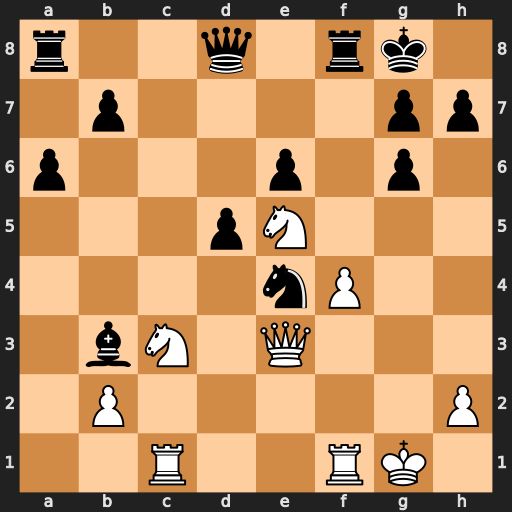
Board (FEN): r2q1rk1/1p4pp/p3p1p1/3pN3/4nP2/1bN1Q3/1P5P/2R2RK1
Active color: w
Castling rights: -
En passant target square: -
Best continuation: Nxe4 dxe4 Qxb3